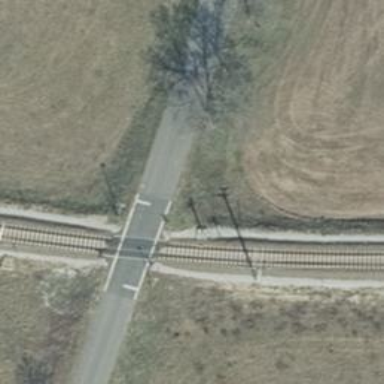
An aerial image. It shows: Level crossing with barriers.